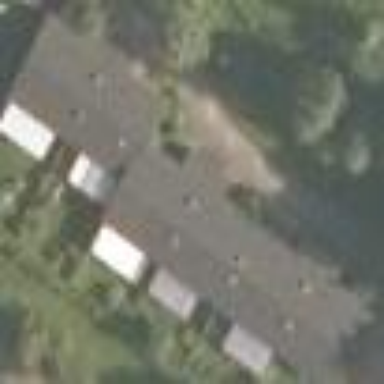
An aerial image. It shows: Terrace building.